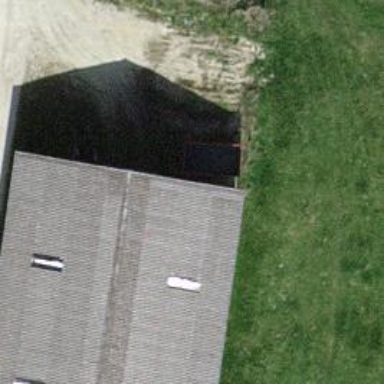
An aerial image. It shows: Farmyard area.